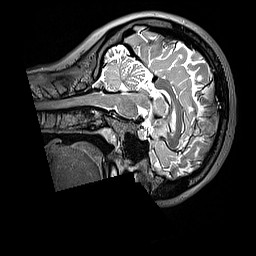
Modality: T2w
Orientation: sagittal
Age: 27
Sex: female
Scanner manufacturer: siemens
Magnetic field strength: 3 T
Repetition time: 3.2 s
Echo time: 0.408 s